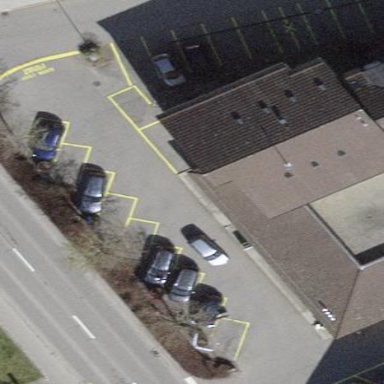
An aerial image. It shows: Parking area with surface.